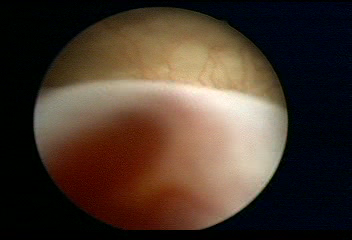
Modality: WLC
Class: Normal mucosa
Bladder cancer association: No